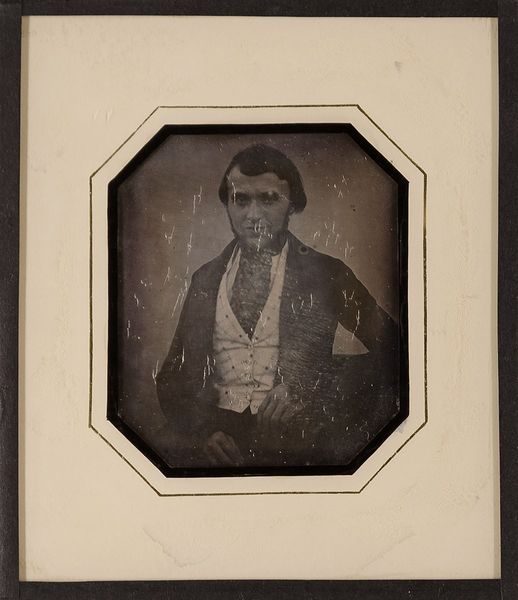
Titel: Der Zahnarzt Beffer aus Flensburg
Standort: Hamburg
Institution: Museum für Kunst und Gewerbe Hamburg
Schlagwörter: mann, portrait, foto, fotografie, photographie, arzt, photo, doktor, zahnarzt, lichtbild, daguerreotypie, bildwerke, angewandte und bildende kunst, hessische systematik, porträt, porträtfotografie, porträtphotographie, hüftbild